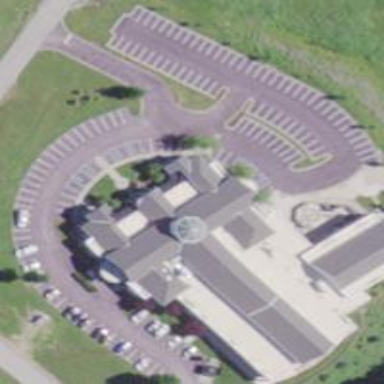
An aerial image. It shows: Parking area.